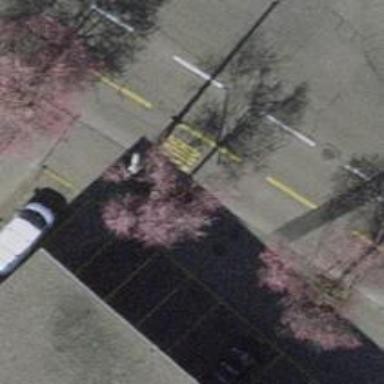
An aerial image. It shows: Avenue lined with trees.